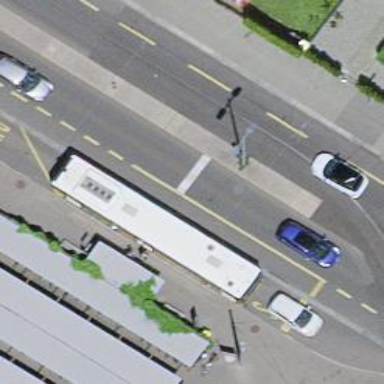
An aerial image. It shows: Road with traffic signals.